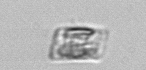
Label: Bacillariophyceae_morphotype1